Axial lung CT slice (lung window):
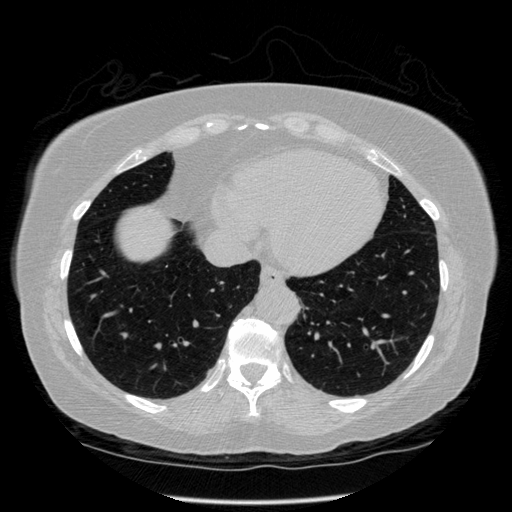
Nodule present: no